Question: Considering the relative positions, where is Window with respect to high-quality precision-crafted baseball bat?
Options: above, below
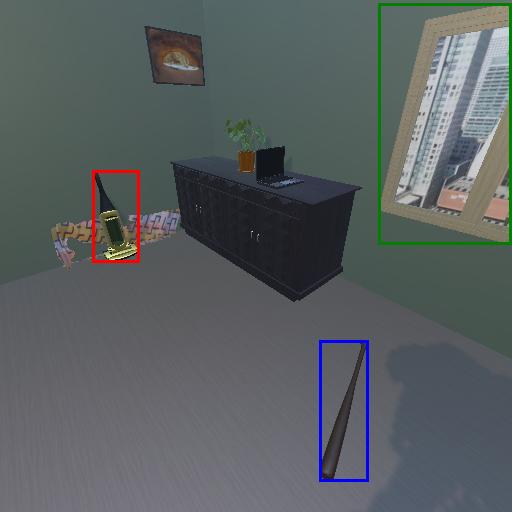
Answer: above